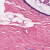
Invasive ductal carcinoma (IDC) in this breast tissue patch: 0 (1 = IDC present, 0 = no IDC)